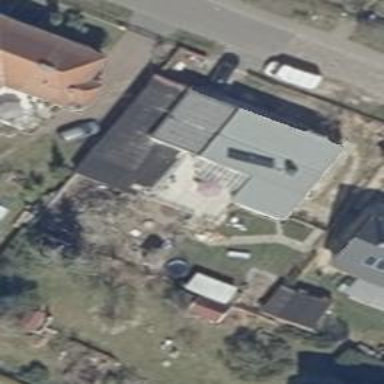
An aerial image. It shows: Garage building.